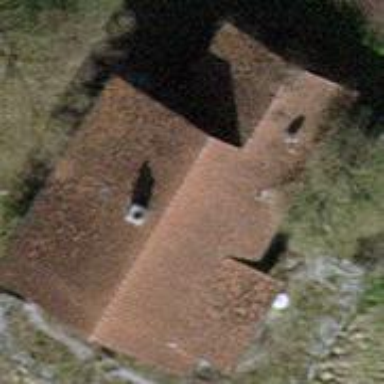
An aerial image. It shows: Detached building with gabled roof.